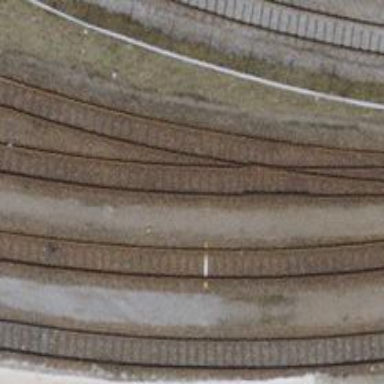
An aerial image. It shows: Single-track railway spur.